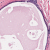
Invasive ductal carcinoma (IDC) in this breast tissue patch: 0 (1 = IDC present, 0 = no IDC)